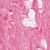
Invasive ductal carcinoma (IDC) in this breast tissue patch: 0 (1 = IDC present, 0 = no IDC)